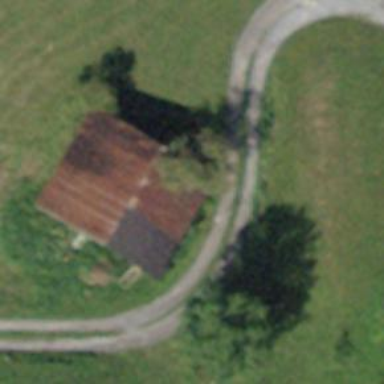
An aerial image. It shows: Rural barn.